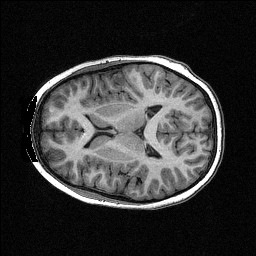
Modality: T1w
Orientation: axial
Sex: male